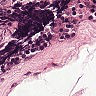
Metastatic tissue present: no